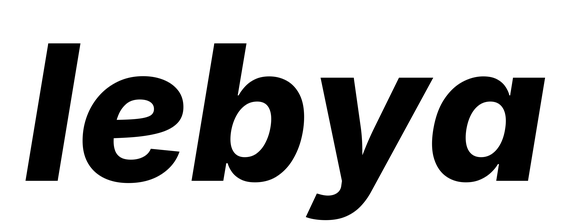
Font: Inter-Italic_ExtraBold_Italic